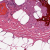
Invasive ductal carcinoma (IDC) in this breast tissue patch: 0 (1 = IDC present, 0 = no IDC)